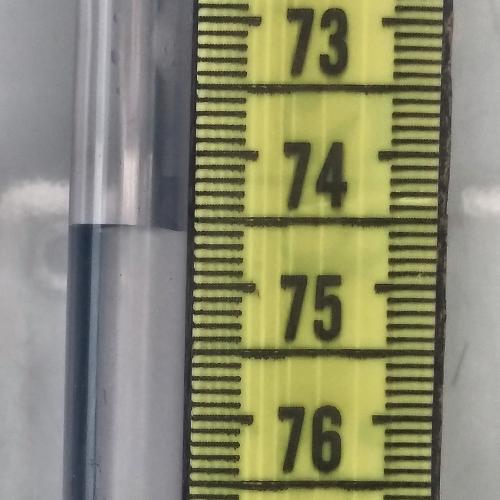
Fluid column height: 74.6 cm